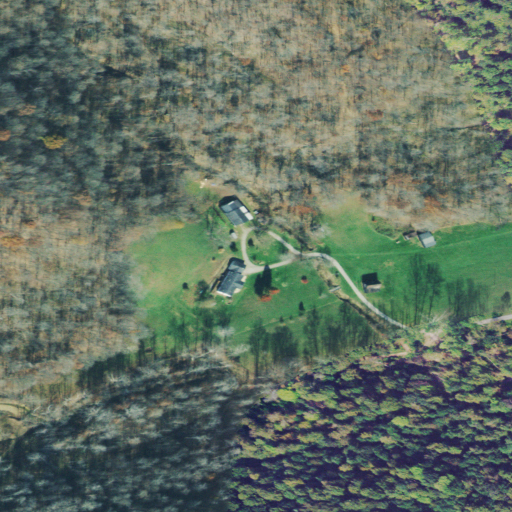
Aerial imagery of valley in Ohio named Myers Hollow containing deciduous forest, pasture, mixed forest, open development, and grassland